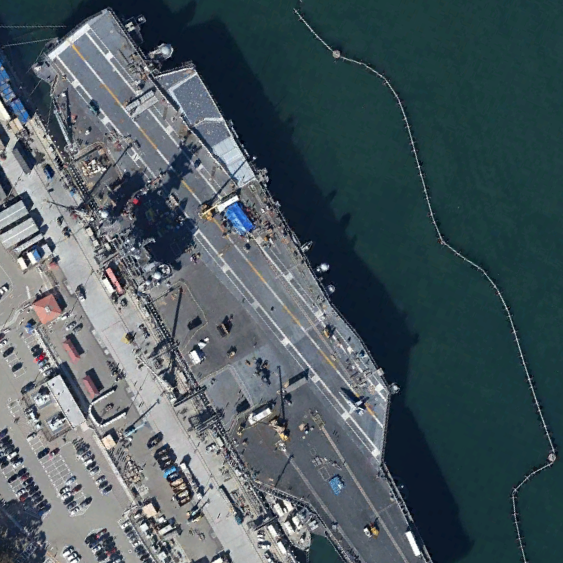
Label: aircraft_carrier